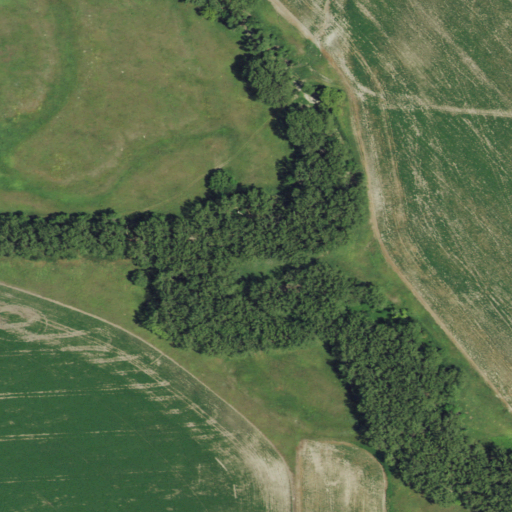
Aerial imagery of valley in Nebraska named Lower Powell Canyon containing cultivated crops, woody wetlands, herbaceous wetlands, and grassland